Interaction volume radius: 5 \u00c5
Interaction volume height: 30 \u00c5
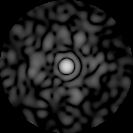
Disorder parameter: 0.851